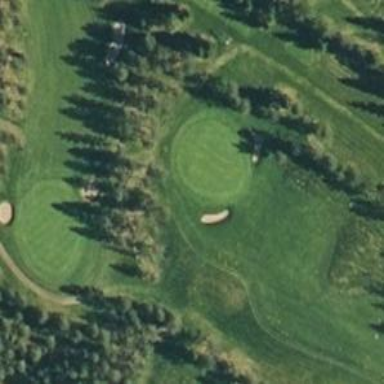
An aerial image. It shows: View of golf hole.